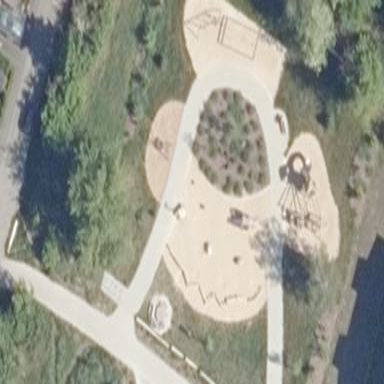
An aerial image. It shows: Playground with sandy surface. The playground has playful theme.